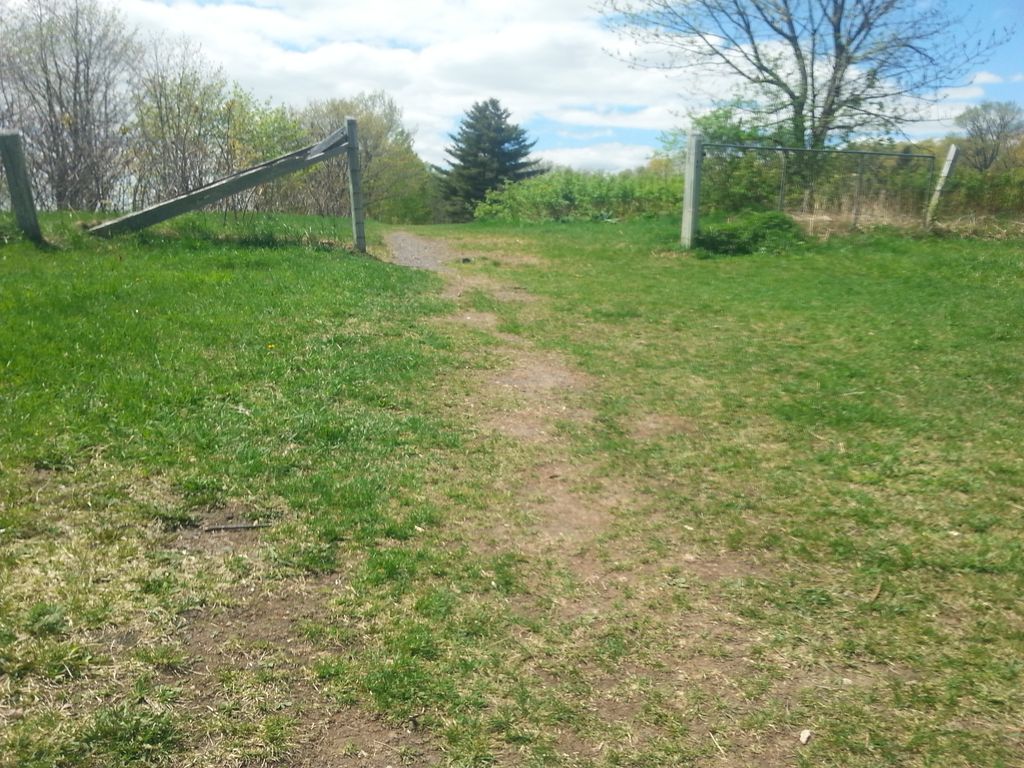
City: quebec_city